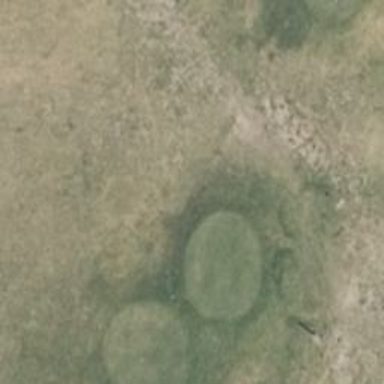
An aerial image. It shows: Golf tee.